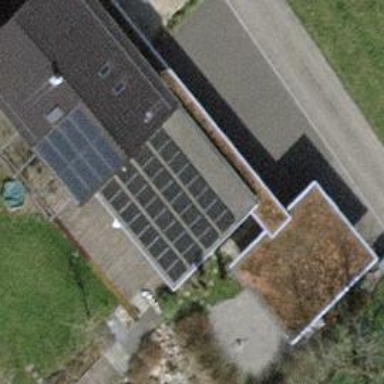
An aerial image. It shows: Small solar photovoltaic panel generator installed on roof.